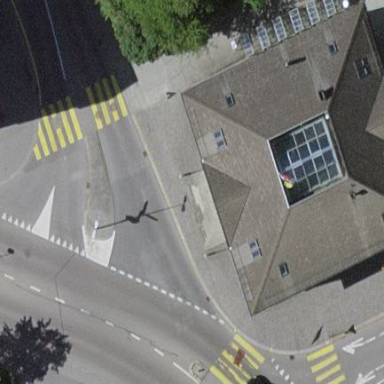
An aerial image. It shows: Civic building.